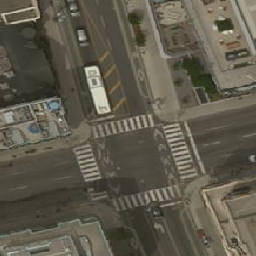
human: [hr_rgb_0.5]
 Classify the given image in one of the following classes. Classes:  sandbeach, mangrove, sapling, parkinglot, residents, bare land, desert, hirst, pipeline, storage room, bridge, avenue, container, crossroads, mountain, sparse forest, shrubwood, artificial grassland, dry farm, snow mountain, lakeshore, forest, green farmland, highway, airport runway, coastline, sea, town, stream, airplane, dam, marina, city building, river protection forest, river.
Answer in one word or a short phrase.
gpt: crossroads